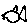
Label: fish